Question: I need to Group (or otherwise select) data from a database, here a simplified Model of that Database:
'''
user: { id: int, name: varchar }
scenario: { id: int, displayname: varchar, userId: int}
costgroup: { id: int, displayname: varchar }
costgroupvalue: { id: int, scenarioId: int, value: float, year: year, costgroupId: int}
'''
There is one (Id: 1) with ranging from 2012 to 2018 and one (Id: 2) with ranging from 2016 to 2018.
What I need is: the for one (Id: 2) but with the missing from 2012 to 2015 from the other (Id: 1).
Here is an example of a query I already did:
'''
SELECT costgroupvalue.*
FROM costgroup
JOIN costgroupvalue ON costgroup.id = costgroupvalue.costgroupid
JOIN scenario ON scenario.id = costgroupvalue.scenarioid
And scenario.userid = '666'
Group by costgroupvalue.id;
'''
I marked the data I don't need from the above query result in yellow
.
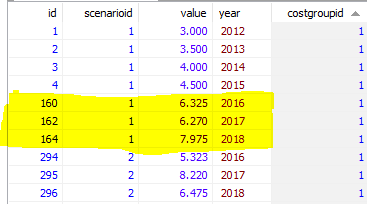
Answer: '''
SELECT costgroupvalue.*
FROM costgroup
JOIN costgroupvalue ON costgroup.id = costgroupvalue.costgroupid
JOIN scenario ON scenario.id = costgroupvalue.scenarioid
AND scenario.userid = '14'
WHERE (scenario.id = 2 AND costgroupvalue.year between '2016' AND '2018')
Or (scenario.id = 1 AND costgroupvalue.year between '2012' AND '2015')
Group by costgroupvalue.id
Order by costgroupvalue.costgroupid, costgroupvalue.scenarioid, costgroupvalue.year
'''
This Query gives me the Rows i need: ScenarioId = 1 from 2012 to 2015 and ScenarioId = 2 from 2016 to 2018.